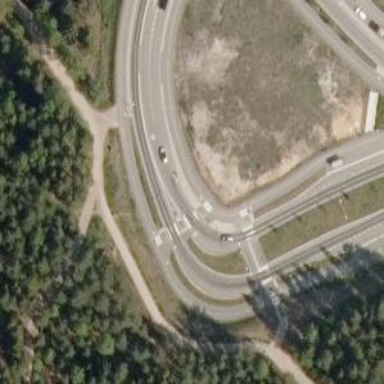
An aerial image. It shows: Crossing on asphalt cycleway.